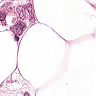
Metastatic tissue present: yes